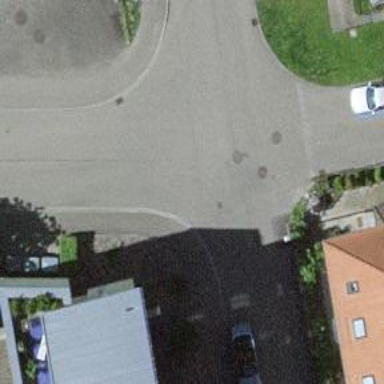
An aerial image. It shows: Residential road with asphalt surface. There are sidewalks on both sides of the road.